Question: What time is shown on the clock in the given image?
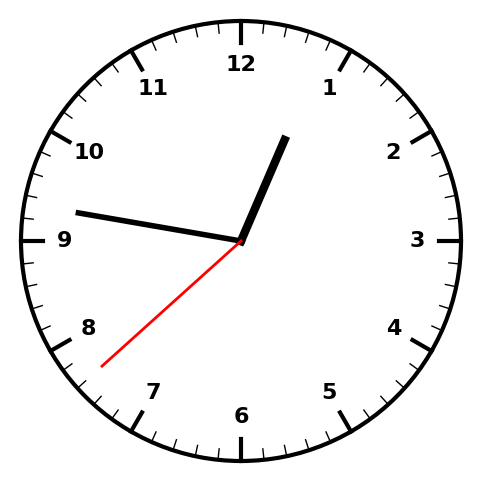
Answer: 12:46:38